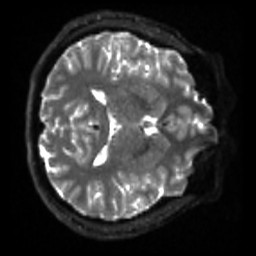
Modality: sbref
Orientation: axial
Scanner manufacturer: siemens
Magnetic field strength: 3 T
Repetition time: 4 s
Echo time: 0.0594 s